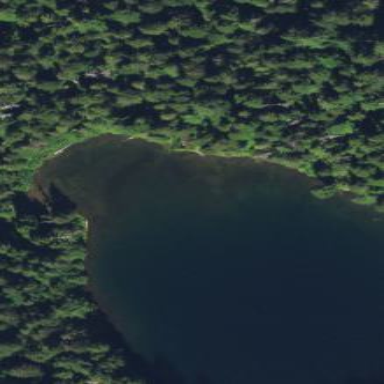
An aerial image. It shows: Beautiful lake surrounded by nature.